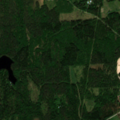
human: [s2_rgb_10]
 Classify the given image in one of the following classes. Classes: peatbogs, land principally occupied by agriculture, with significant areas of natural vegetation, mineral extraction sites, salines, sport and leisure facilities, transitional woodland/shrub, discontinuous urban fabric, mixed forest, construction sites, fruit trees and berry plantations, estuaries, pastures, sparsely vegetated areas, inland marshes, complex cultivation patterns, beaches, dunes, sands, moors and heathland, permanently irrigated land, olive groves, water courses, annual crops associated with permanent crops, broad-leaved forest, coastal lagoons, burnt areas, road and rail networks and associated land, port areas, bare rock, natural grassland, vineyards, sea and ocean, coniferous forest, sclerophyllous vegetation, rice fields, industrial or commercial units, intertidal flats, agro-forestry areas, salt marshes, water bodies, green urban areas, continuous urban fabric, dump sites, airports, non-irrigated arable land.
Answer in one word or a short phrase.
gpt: land principally occupied by agriculture, with significant areas of natural vegetation, broad-leaved forest, mixed forest